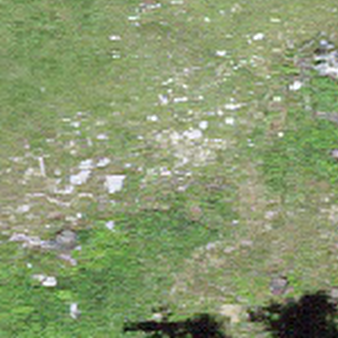
Label: other